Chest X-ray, AP view. Patient: 62 years old, sex M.
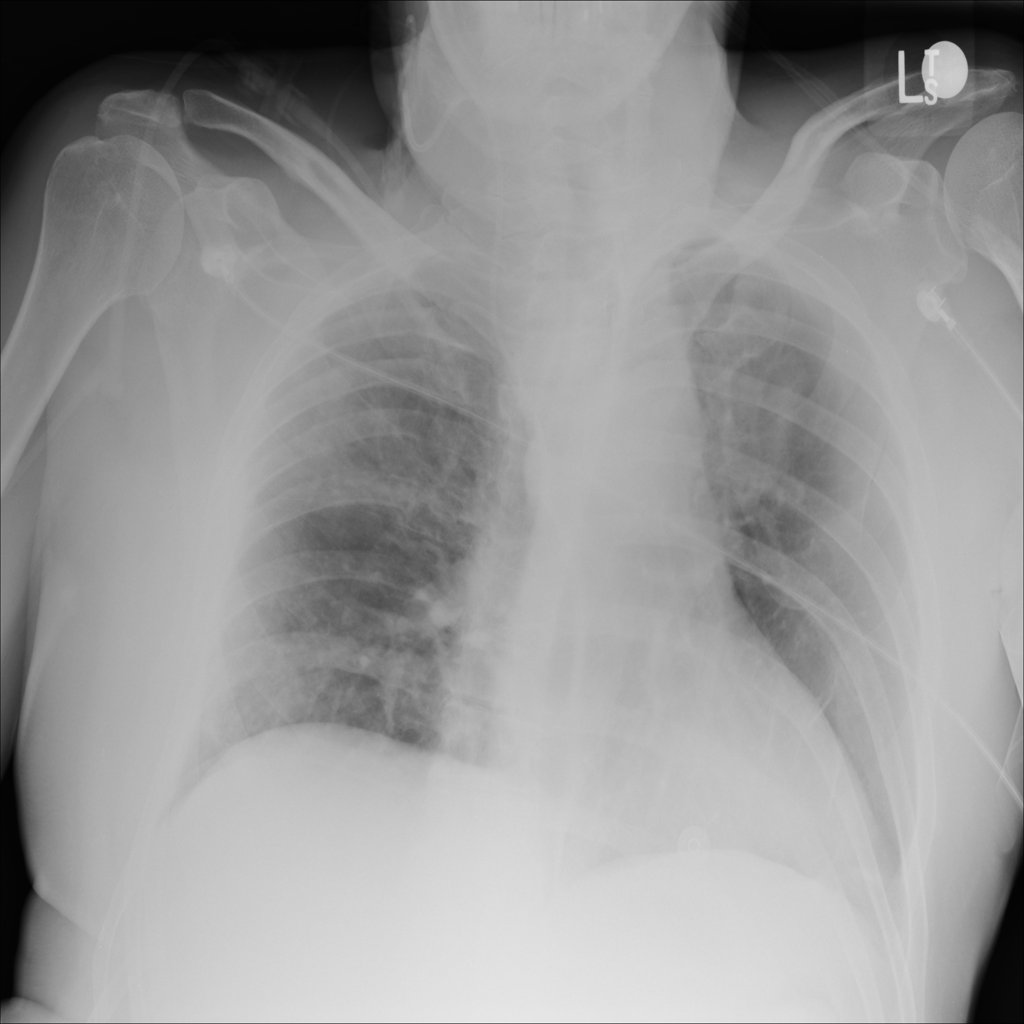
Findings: No Finding